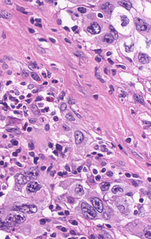
Tumor epithelial tissue: yes
Tumor-associated stroma tissue: yes
Normal tissue: no